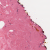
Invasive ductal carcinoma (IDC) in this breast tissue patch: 0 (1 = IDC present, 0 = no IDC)